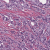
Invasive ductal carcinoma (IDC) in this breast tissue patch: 1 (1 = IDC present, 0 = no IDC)